Question: I started with this question: <URL>
The answer that I found from that question was satisfactory. I have a table with 22 million rows that I would like to grow to about 100 million. At this time, the table 'minute_data' structure is like this:

A problem that I am having is as follows. I need to execute this query:
'''
select datediff(date,now()) from minute_data where symbol = "CSCO" order by date desc limit 1;
'''
Which is very fast ( < 1 sec ) when the table contains the value "CSCO". The problem is, sometimes I will query for a symbol that is not in the table already. When I execute a query like this for, say, symbol = "ABCD":
'''
select datediff(date,now()) from minute_data where symbol = "ABCD" order by date desc limit 1;
'''
Then the query takes a LONG TIME... like forever ( 180 seconds ).
A way I can get around this is by making sure that the table contains the symbol I am looking for before I execute the query. The fastest way I found to do this is with the follow query, which I just need to use to check to see if the table 'minute_data' contains the symbol I am looking for or not. Basically I just need it to return a boolean value so I know if the symbol is in the table or not:
'''
select count(1) from minute_data where symbol = "CSCO";
'''
This query takes over 30 seconds to return 1 value, way too long for my liking, since the query above, which actually returns a 'datediff' calculation only takes less than 1 second.
'symbol' column is part of the pri key, I thought it should be able to figure out if a value exists there very quickly.
What am I doing wrong? Is there a fast way to do what I want to do? Should I change the structure of the data to optimize performance?
Thank You!
I think I found a good solution to this problem. From the answer below by LastCoder, I did the following:
1) Created a new table called 'minute_data_2' with the exact same definition as 'minute_data'.
2)
ALTER TABLE minute_data_2 ADD PRIMARY KEY (symbol, date);
3)
INSERT IGNORE INTO minute_data_2 SELECT * FROM minute_data;
4)
DROP TABLE minute_data;
5) Rename minute_data_2 to minute_data
Now I am seeing blindingly fast speed for the same query which I described above as taking more than 180 second, now completes in .001 seconds. Amazing.
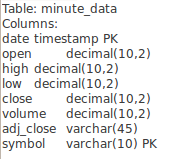
Answer: Did you try using EXISTS (...)
'''
select datediff(date,now()) from minute_data
where EXISTS(SELECT * FROM minute_data WHERE symbol = "CSCO")
AND symbol = "CSCO" order by date desc limit 1;
'''
Even though symbol is a primary key, it seems you have the timestamp as a PK as well which makes me think you are using a COMPOSITE pk which means the ordering is by timestamp then symbol. You may want to put separate index on symbol, if all you have is a composite one where timestamp is first.